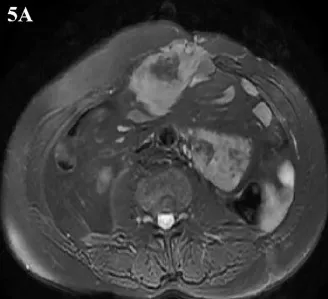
(A, B) Abdominal image before the fifth operation.
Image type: radiology (mri)